Question: I am getting is pesky error 'undefined is not an object (evaluating '_reactNative.Stylesheet.create')' as can be seen in the screenshot as well.

Following is the code I am using;
'''
import React, {Component} from 'react';
import {Text, Stylesheet} from 'react-native';
import {Content, Container, Body, Title} from 'native-base';
import GoogleStaticMap from 'react-native-google-static-map';
export default class Contact extends Component {
render() {
return (
<GoogleStaticMap
style={styles.map}
latitude={'32.064171'}
longitude={'34.<PHONE>'}
zoom={13}
size={{
width: 300,
height: 550
}}
/>);
}
}
const styles = Stylesheet.create({
map: {
width: 300,
height: 550
}
});
module.export = Contact;
'''
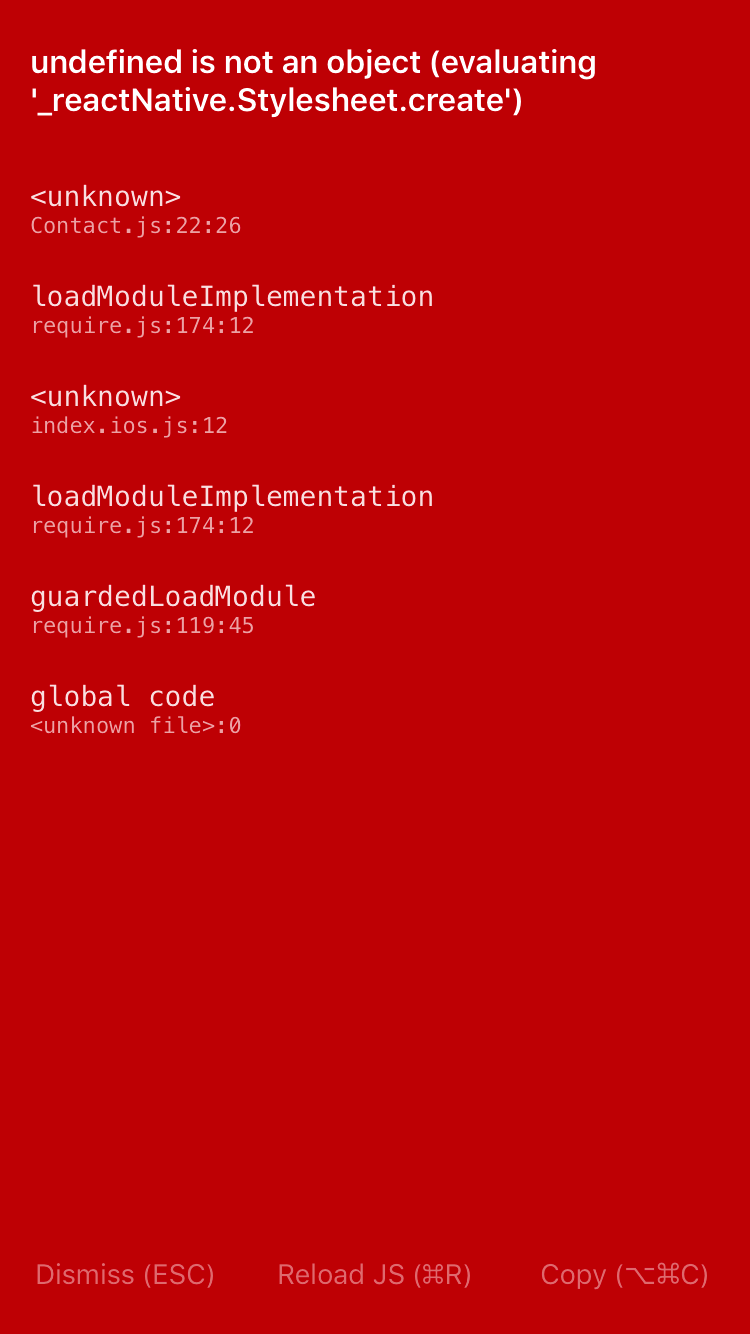
Answer: Use 'StyleSheet' with upper case on Sheet.
'''
import {Text, StyleSheet} from 'react-native';
...
const styles = StyleSheet.create({
'''